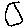
Label: circle